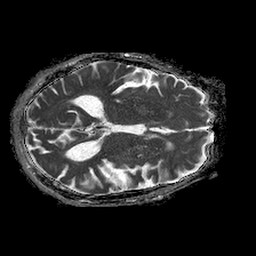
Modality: ADC
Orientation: axial
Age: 86
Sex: male
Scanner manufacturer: philips
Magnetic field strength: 1.5 T
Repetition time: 4.6 s
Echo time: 0.08517 s